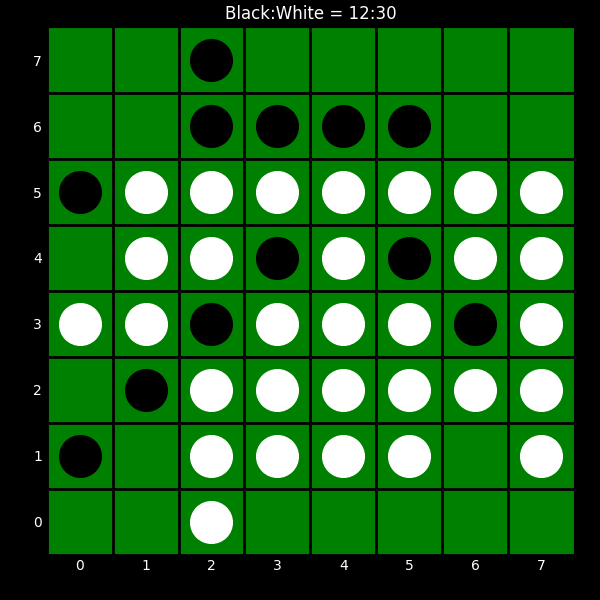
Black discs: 12
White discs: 30